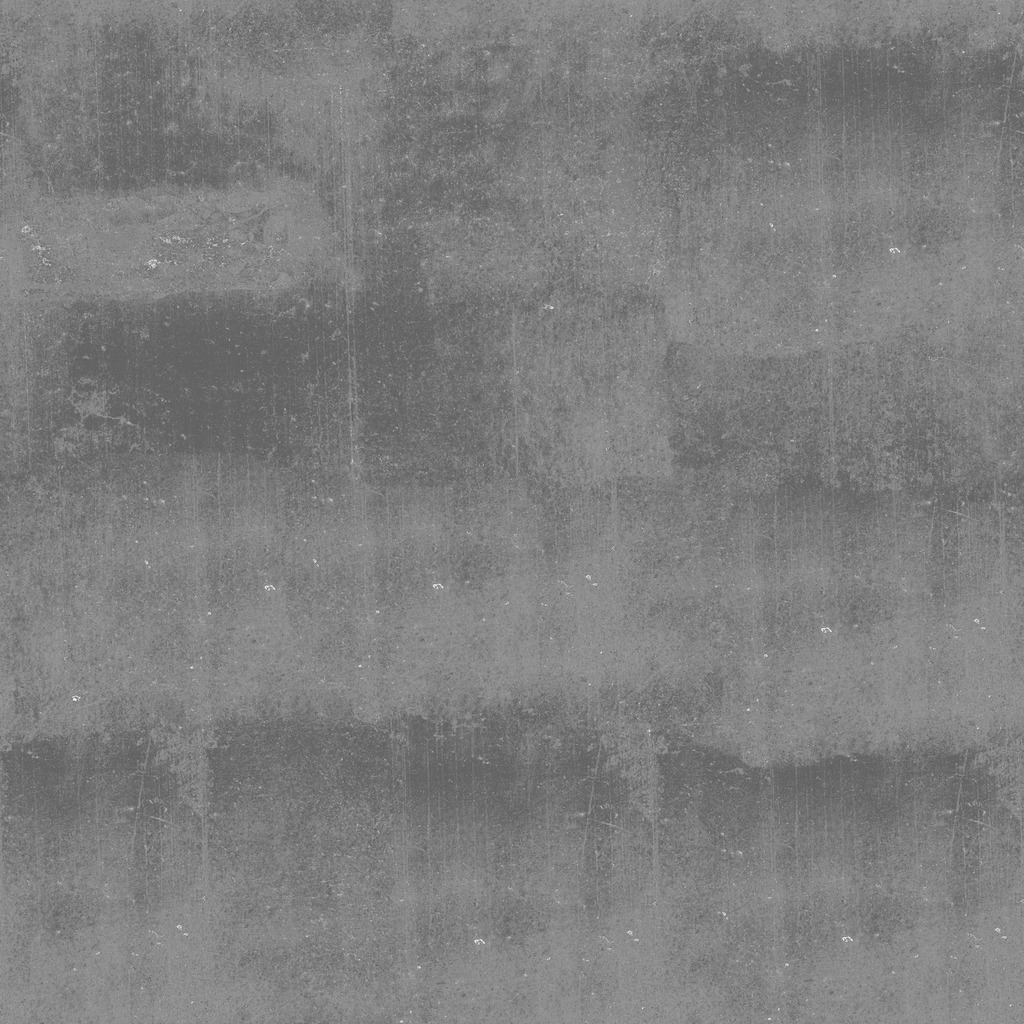
Texture map type: Roughness